Interaction volume radius: 5 \u00c5
Interaction volume height: 15 \u00c5
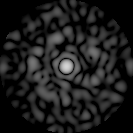
Disorder parameter: 0.835